Question: I need different progress bars for each image upload for my Angular4 application. (Storing with AngularFireStore)
'''
percentageArray = [];
startUpload(event: FileList) {
Array.from(event).forEach(file => {
if (file.type.split('/')[0] != 'image') {
alert('Dieses Dateiformat wird nicht unterstutzt');
}
// Storage path
const path = 'uploads/${this.currentUserEmail}/${this.uniqueID}/${file.name}';
// Meta Data
const customMetadata = {
auctionID: this.uniqueID.toString()
}
// Main Task
this.task = this.storage.upload(path, file, {customMetadata});
// Progress Monitoring
this.percentage = this.task.percentageChanges();
this.percentage.subscribe(p => {
this.percentageArray.push(p);
})
this.snapshot = this.task.snapshotChanges();
// File Download Url
this.downloadURL = this.task.downloadURL();
this.imgArray.push(path);
})
}
'''
'''
<div *ngIf="percentageArray as item" class="w-100">
<div *ngFor="let elem of item">
<ngb-progressbar type="info" [value]="elem" [striped]="true" [max]="100" [showValue]="true"></ngb-progressbar>
</div>
</div>
'''

For each status I get a new progress bar...how I can force to combine it in only one for each upload?
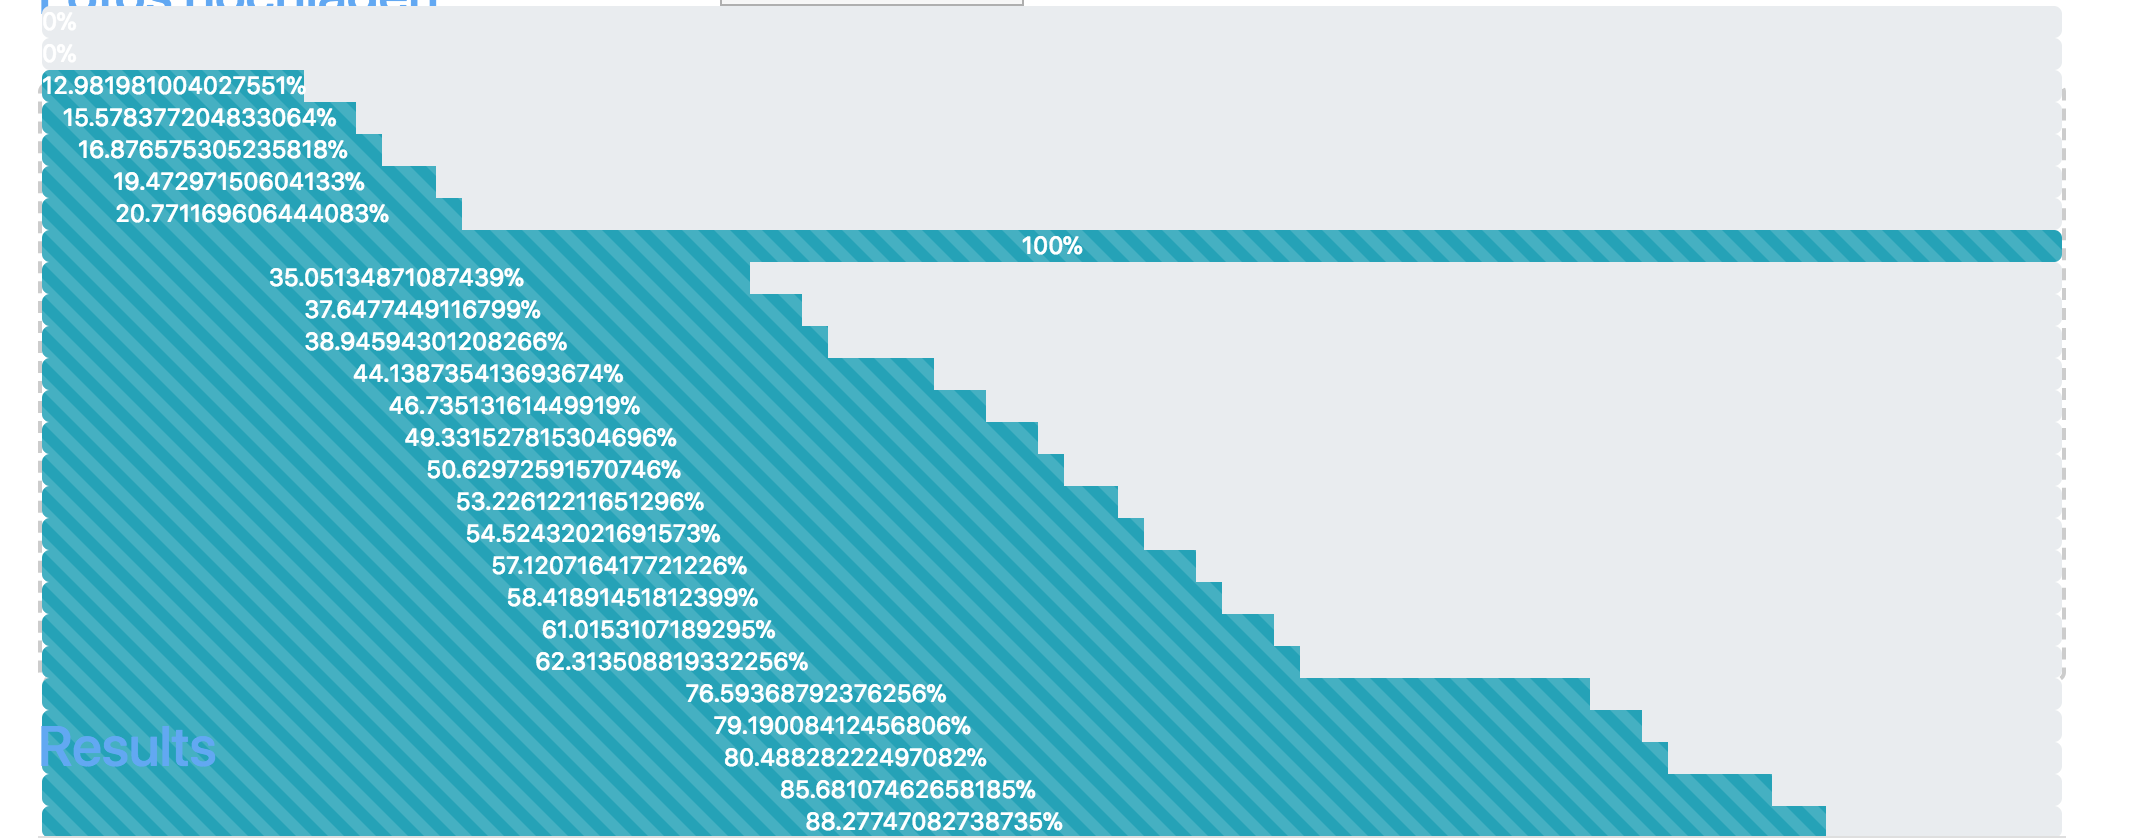
Answer: You need to use index of current file.
'''
startUpload(event: FileList) { Array.from(event).forEach((file, index) => { // <-- separate index for each file
if (file.type.split('/')[0] != 'image') {
alert('Dieses Dateiformat wird nicht unterstutzt');
}
// Storage path
const path = 'uploads/${this.currentUserEmail}/${this.uniqueID}/${file.name}';
// Meta Data
const customMetadata = {
auctionID: this.uniqueID.toString()
}
// Main Task
this.task = this.storage.upload(path, file, {customMetadata});
// Progress Monitoring
this.percentage = this.task.percentageChanges();
this.percentage.subscribe(p => {
this.percentageArray[index] = p; // <--- just put new percentage to needed index
})
this.snapshot = this.task.snapshotChanges();
// File Download Url
this.downloadURL = this.task.downloadURL();
this.imgArray.push(path);})}
'''
Then remove one loop from html
'''
<div *ngIf="percentageArray as item" class="w-100">
<ngb-progressbar type="info" [value]="item" [striped]="true"
[max]="100" showValue]="true"></ngb-progressbar></div>
'''